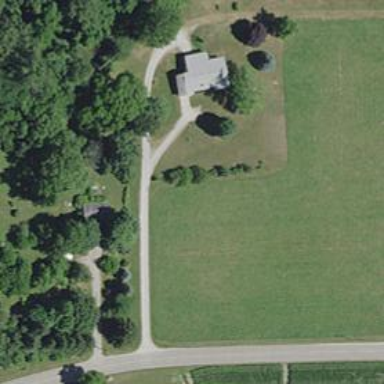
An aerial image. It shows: Driveway.